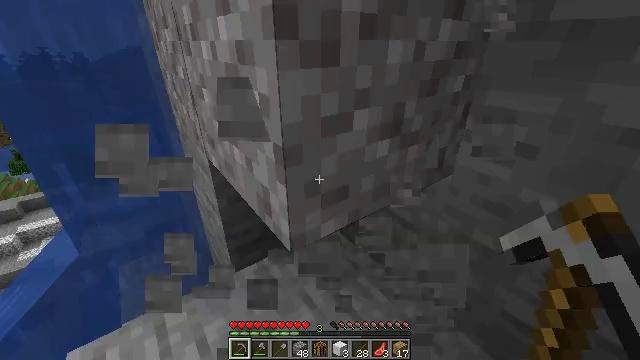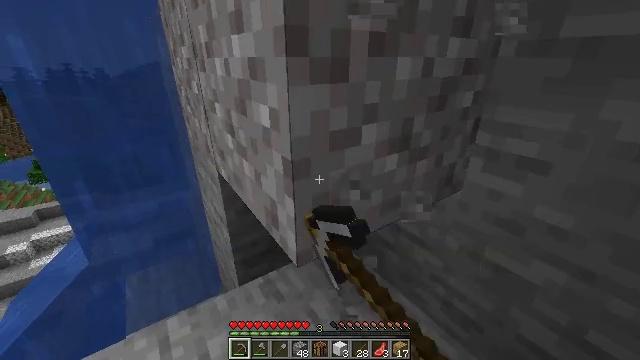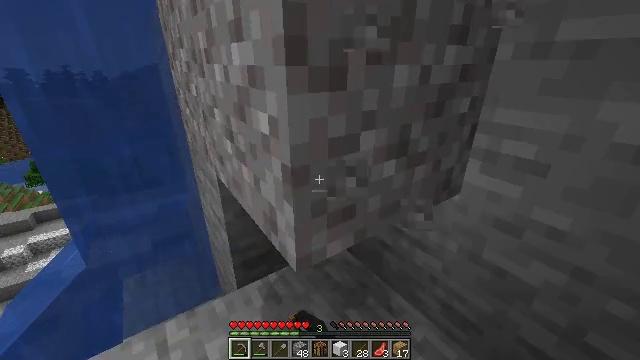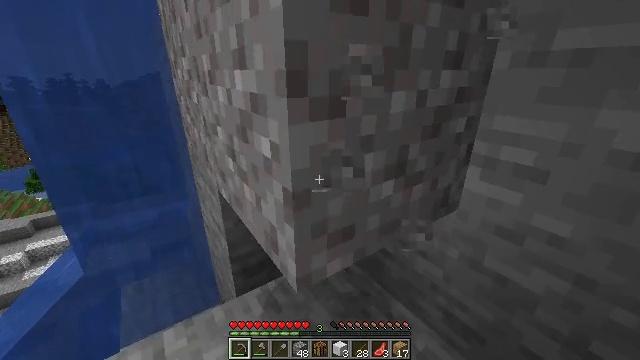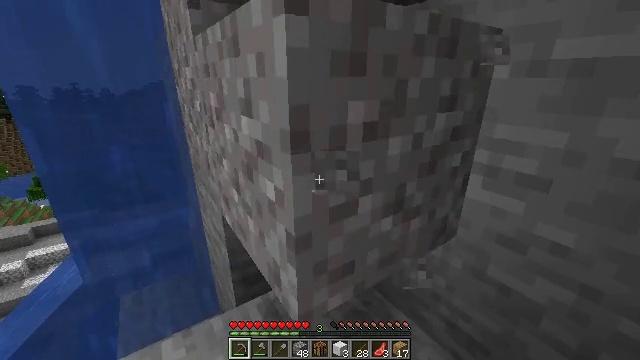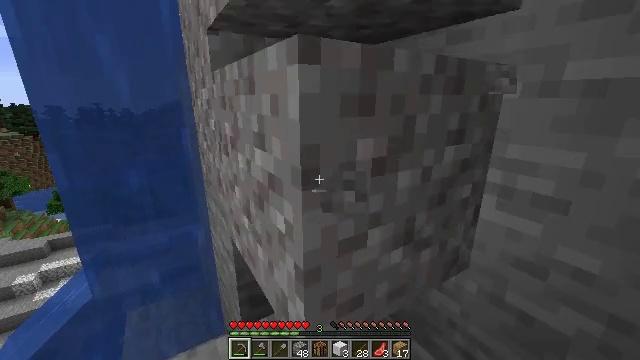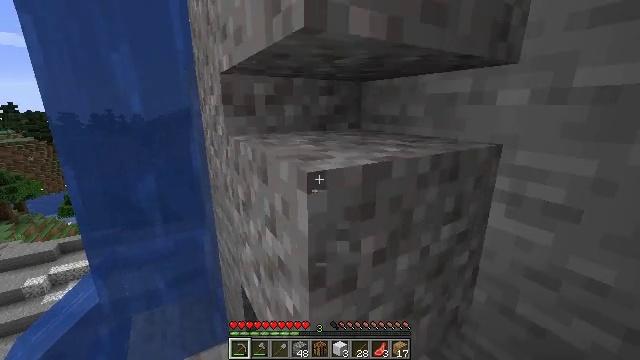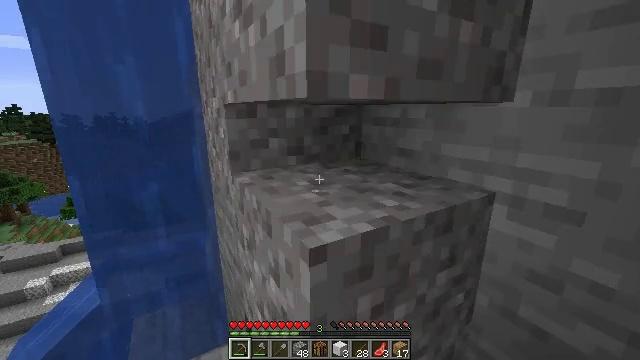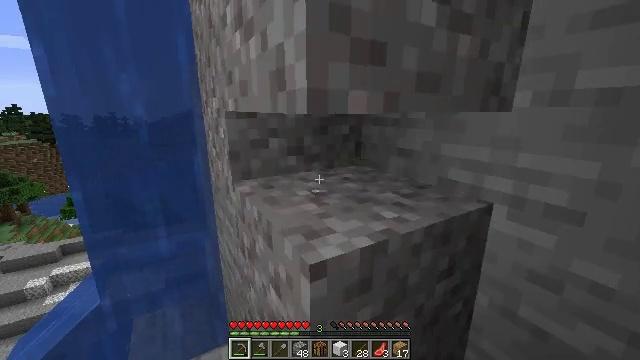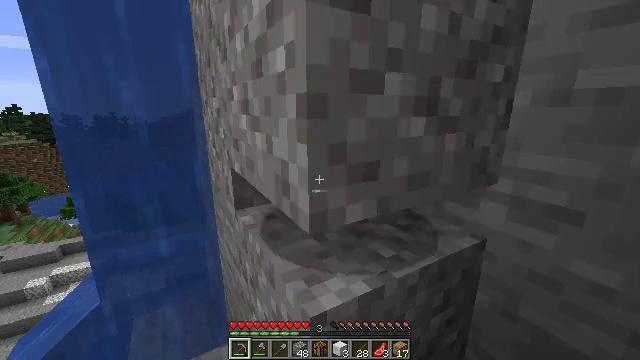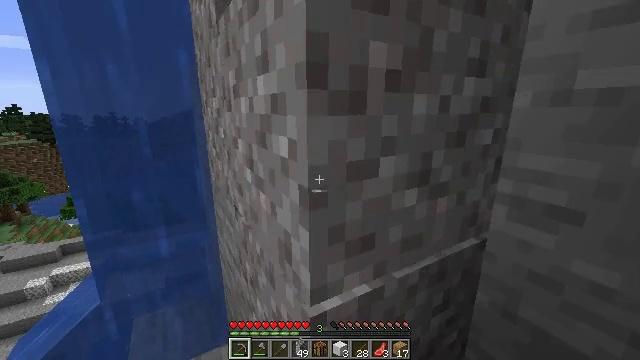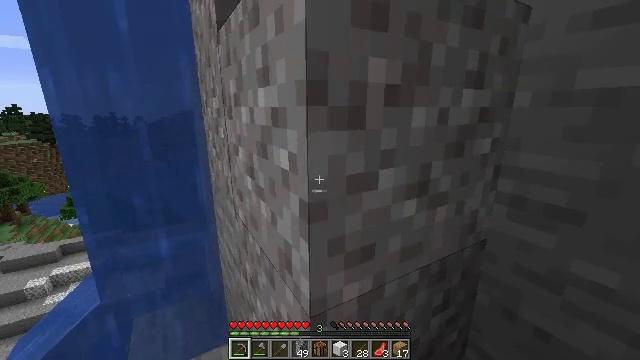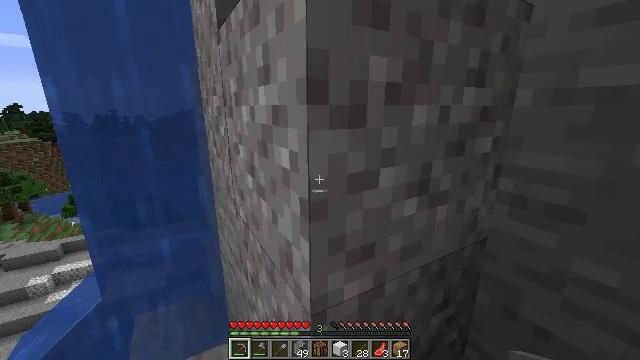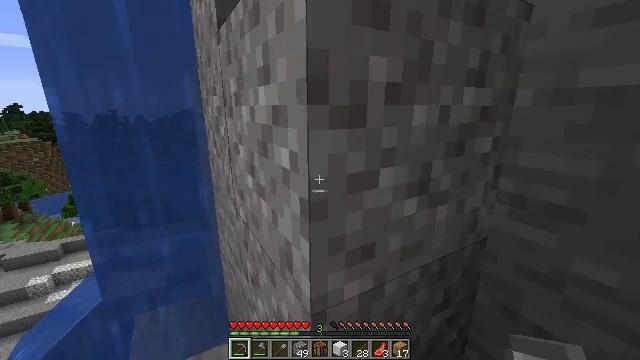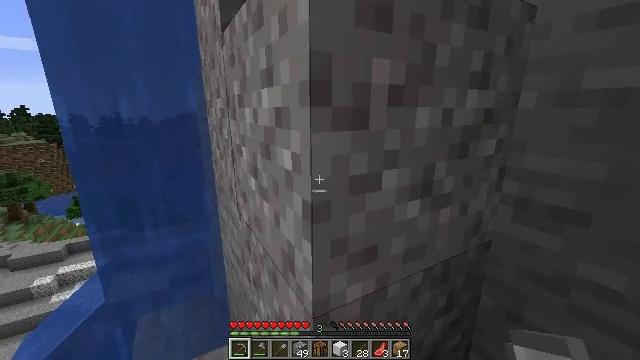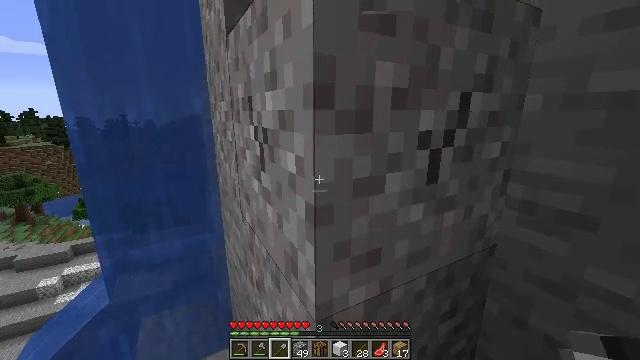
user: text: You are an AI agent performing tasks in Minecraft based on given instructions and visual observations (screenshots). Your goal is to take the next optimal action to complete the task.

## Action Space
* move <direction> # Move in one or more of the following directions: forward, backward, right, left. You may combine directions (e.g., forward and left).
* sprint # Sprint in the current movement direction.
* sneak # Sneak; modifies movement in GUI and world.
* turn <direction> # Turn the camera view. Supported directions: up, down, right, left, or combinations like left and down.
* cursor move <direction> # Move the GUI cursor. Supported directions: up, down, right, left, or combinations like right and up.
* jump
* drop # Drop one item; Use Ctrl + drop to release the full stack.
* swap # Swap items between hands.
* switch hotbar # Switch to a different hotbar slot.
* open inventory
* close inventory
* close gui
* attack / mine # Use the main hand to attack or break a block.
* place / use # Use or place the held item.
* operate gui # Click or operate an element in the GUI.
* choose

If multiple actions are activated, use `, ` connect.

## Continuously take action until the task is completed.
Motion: motion action
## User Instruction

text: Mine gravel from the ground.
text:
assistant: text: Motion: turn left and up, attack / mine
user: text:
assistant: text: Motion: no_op
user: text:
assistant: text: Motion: turn up
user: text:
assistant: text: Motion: turn up
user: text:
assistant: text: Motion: turn left and up
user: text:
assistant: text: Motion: turn left and up
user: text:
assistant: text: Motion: no_op
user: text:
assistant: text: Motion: no_op
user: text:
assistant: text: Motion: no_op
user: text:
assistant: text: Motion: no_op
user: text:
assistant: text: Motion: no_op
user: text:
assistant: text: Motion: no_op
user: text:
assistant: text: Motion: no_op
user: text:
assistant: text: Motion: no_op
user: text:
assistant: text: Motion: attack / mine, switch to hotbar 3
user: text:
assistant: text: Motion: attack / mine, switch to hotbar 3
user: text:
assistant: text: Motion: attack / mine
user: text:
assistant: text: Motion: attack / mine
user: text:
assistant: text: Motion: turn up, attack / mine
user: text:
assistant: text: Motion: turn up, attack / mine
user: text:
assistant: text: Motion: turn right and up, attack / mine
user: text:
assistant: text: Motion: turn up, attack / mine
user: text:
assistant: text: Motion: attack / mine
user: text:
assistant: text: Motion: attack / mine
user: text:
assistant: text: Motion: turn right and down, attack / mine
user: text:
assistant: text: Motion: turn down, attack / mine
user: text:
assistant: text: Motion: turn down, attack / mine
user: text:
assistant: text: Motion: turn down, attack / mine
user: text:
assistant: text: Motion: attack / mine
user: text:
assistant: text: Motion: attack / mine